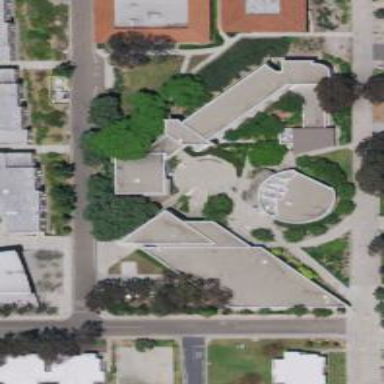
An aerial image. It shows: University building that serves as educational facility.